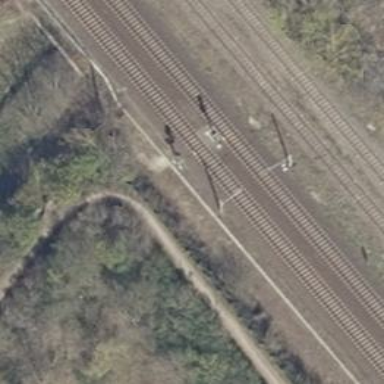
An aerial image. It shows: Railway with electrified contact lines.